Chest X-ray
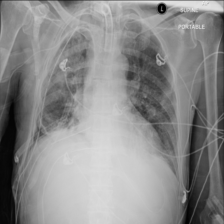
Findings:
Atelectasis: negative
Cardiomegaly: negative
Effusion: positive
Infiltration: positive
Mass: negative
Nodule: negative
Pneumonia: negative
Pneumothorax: positive
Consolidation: negative
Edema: negative
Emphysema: negative
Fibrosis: negative
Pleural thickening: negative
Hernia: negative